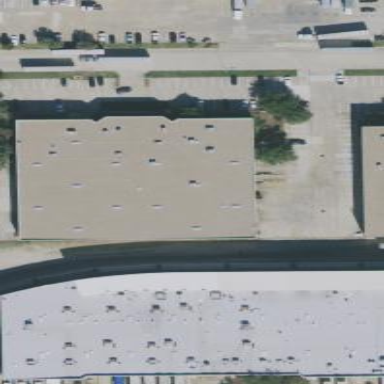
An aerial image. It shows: Warehouse building.